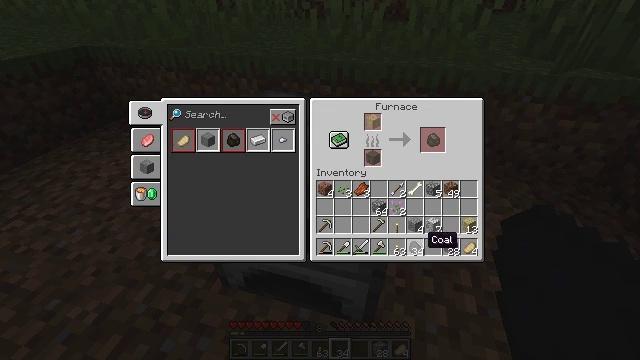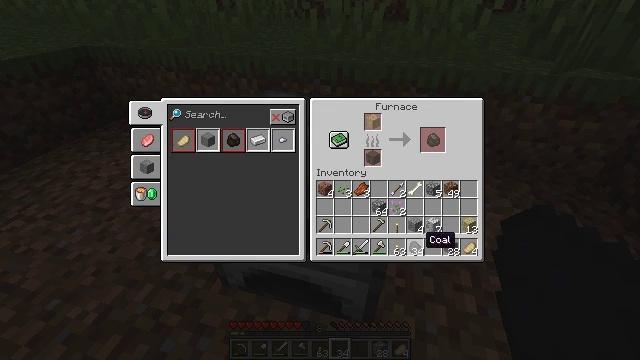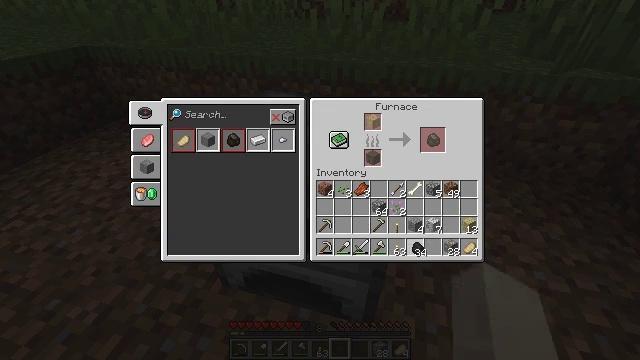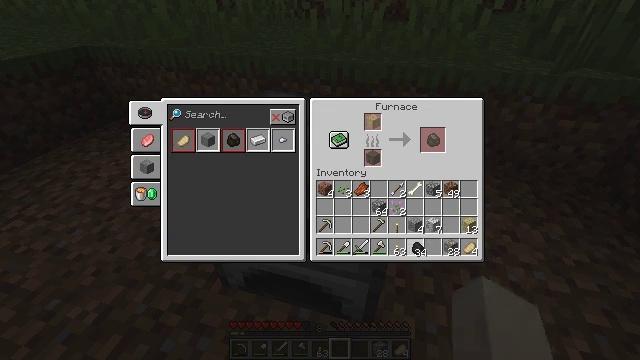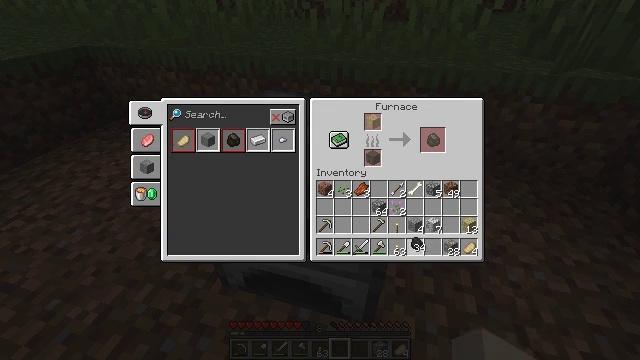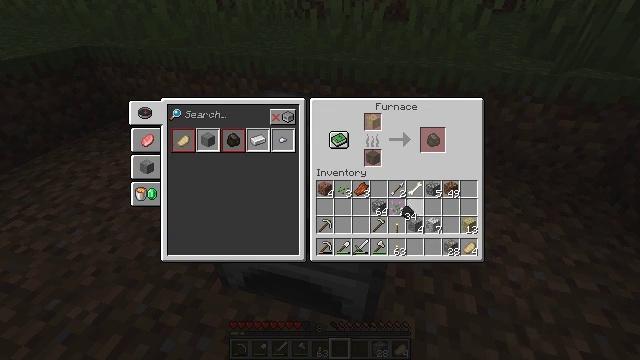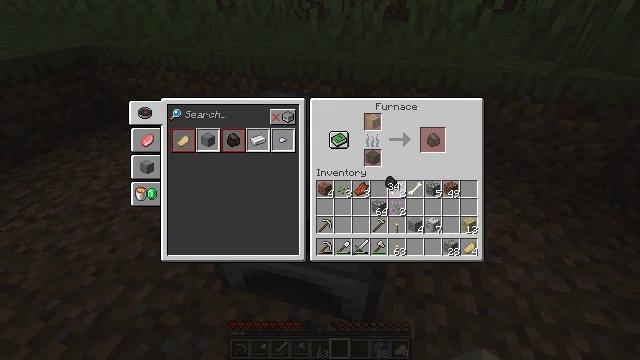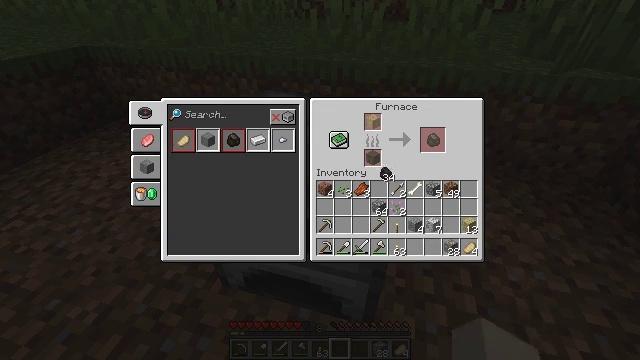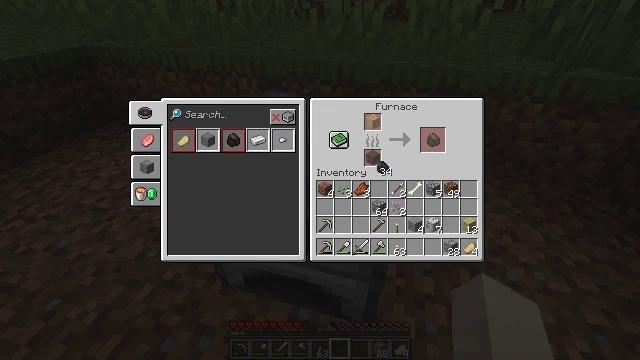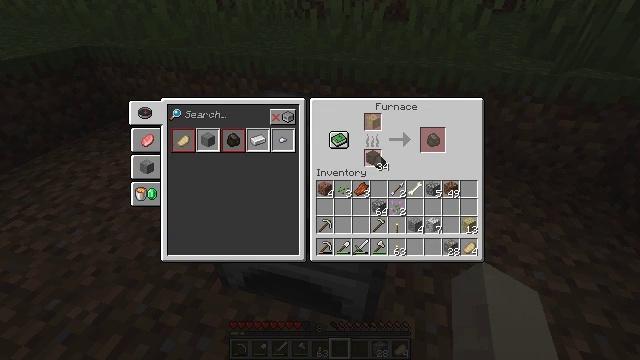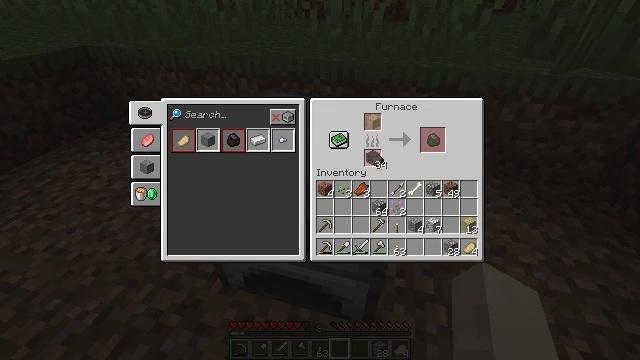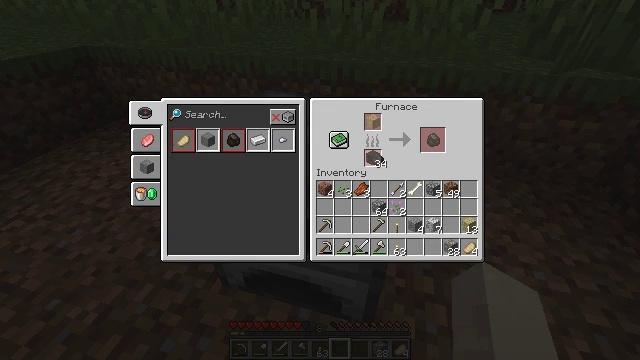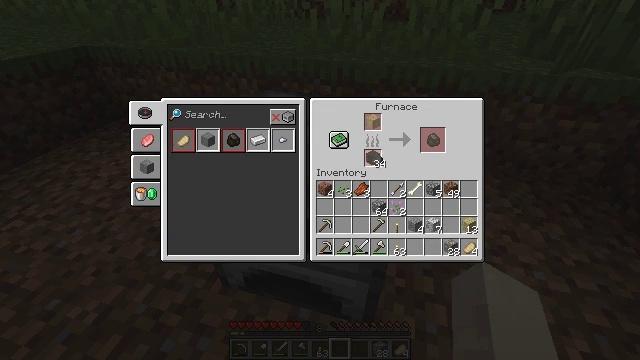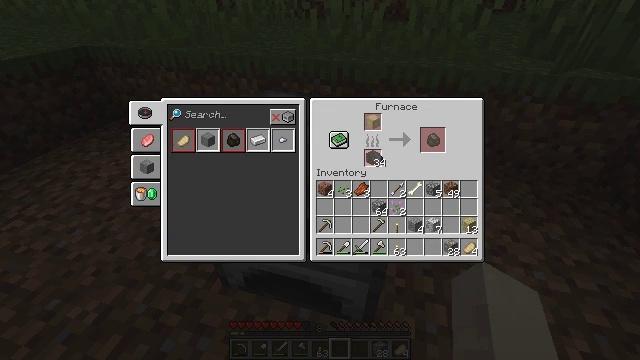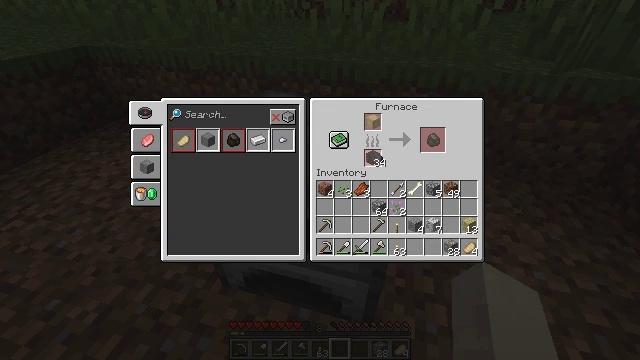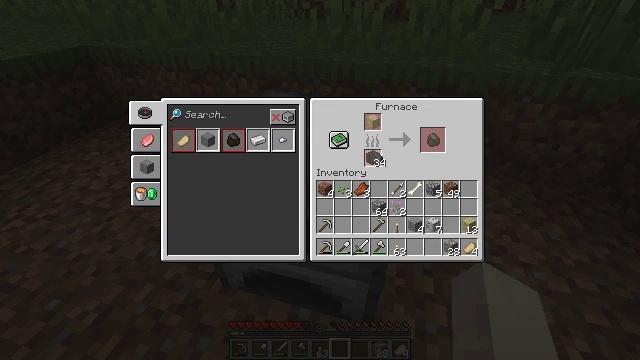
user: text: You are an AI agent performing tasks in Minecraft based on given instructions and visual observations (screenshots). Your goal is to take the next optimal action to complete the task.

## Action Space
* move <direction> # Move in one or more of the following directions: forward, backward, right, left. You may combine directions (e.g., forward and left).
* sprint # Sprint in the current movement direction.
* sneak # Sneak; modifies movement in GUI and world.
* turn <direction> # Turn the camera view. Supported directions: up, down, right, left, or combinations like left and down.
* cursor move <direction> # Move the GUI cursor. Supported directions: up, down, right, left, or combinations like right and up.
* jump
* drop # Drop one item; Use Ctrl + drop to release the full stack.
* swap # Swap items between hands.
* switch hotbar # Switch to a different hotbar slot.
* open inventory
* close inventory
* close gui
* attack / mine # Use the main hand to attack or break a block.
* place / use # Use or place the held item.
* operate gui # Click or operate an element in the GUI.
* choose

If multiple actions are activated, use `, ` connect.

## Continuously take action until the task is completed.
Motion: motion action
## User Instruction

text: Mine the grass in the plains.
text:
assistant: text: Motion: no_op
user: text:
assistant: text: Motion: operate gui
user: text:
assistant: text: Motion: operate gui
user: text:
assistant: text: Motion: no_op
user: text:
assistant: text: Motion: cursor move left and up
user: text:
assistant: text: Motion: cursor move left and up
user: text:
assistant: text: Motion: cursor move up
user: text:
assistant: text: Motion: no_op
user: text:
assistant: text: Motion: no_op
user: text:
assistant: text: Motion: no_op
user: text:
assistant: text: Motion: no_op
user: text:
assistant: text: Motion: no_op
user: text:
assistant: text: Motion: no_op
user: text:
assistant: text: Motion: no_op
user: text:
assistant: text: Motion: no_op
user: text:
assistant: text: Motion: no_op
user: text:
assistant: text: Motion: no_op
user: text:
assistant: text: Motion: operate gui
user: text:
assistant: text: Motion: operate gui
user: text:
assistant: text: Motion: operate gui
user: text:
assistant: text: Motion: operate gui
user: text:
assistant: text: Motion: no_op
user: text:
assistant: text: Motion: no_op
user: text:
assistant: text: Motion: no_op
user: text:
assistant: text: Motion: no_op
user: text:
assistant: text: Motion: no_op
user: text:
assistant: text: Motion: no_op
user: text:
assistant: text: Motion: no_op
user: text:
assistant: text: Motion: cursor move right and down
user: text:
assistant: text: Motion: cursor move right